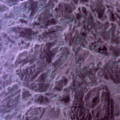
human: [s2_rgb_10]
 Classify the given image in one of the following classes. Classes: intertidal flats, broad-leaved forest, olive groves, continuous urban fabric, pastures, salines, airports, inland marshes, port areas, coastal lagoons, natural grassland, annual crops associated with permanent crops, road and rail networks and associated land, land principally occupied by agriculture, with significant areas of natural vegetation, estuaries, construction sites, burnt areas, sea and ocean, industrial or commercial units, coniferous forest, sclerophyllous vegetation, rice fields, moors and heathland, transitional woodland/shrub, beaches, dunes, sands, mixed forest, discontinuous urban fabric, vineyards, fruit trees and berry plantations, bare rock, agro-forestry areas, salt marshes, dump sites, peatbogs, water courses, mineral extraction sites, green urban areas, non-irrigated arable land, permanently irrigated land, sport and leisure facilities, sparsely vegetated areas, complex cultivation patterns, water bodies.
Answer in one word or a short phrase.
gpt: sea and ocean